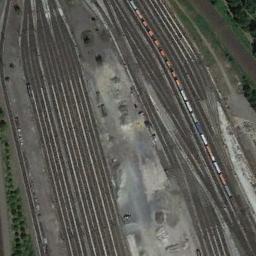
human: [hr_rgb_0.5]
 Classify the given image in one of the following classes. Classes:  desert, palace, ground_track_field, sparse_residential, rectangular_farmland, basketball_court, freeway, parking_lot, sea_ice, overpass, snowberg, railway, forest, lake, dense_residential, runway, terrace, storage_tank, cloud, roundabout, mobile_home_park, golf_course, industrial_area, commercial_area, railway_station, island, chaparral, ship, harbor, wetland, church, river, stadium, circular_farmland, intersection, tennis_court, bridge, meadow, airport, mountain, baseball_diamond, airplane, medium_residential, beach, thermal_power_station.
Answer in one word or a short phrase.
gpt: railway